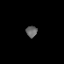
Tissue: prostate
Cell type: B cells
Senescence score: 0.6996
Nuclear area (px): 123
Mean DAPI intensity: 102.179